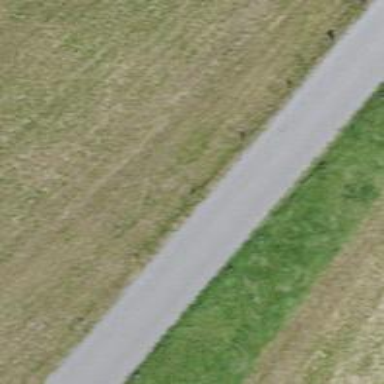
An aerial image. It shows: Asphalt service road suitable for agricultural vehicles.